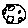
Label: moon